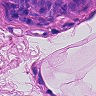
Metastatic tissue present: yes